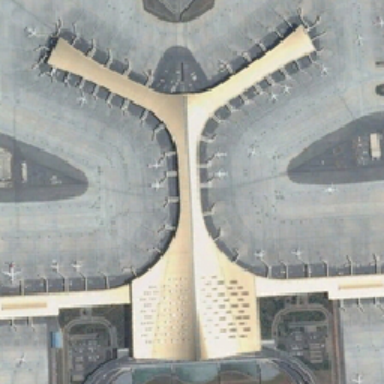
Beautiful yellow buildings are located at the airport .